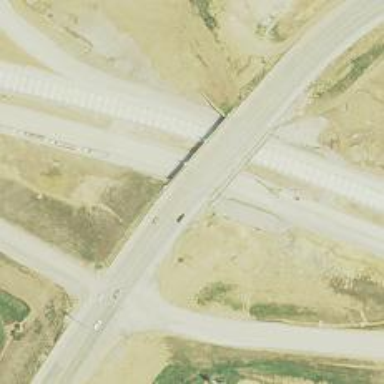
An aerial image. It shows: Primary highway crossing over bridge.